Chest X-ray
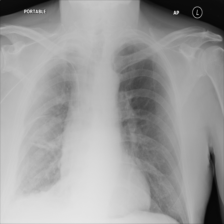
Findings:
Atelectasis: negative
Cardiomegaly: negative
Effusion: positive
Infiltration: negative
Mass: negative
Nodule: negative
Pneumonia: negative
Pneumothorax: negative
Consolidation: negative
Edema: negative
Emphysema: negative
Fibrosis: negative
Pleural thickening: positive
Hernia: negative